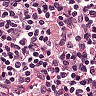
Metastatic tissue present: no